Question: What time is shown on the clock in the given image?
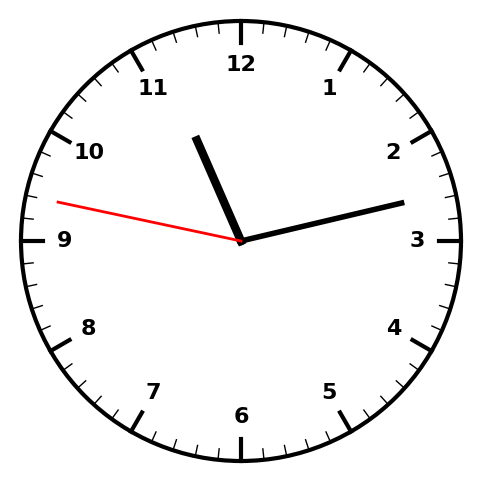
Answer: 11:12:47